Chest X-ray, AP view. Patient: 52 years old, sex F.
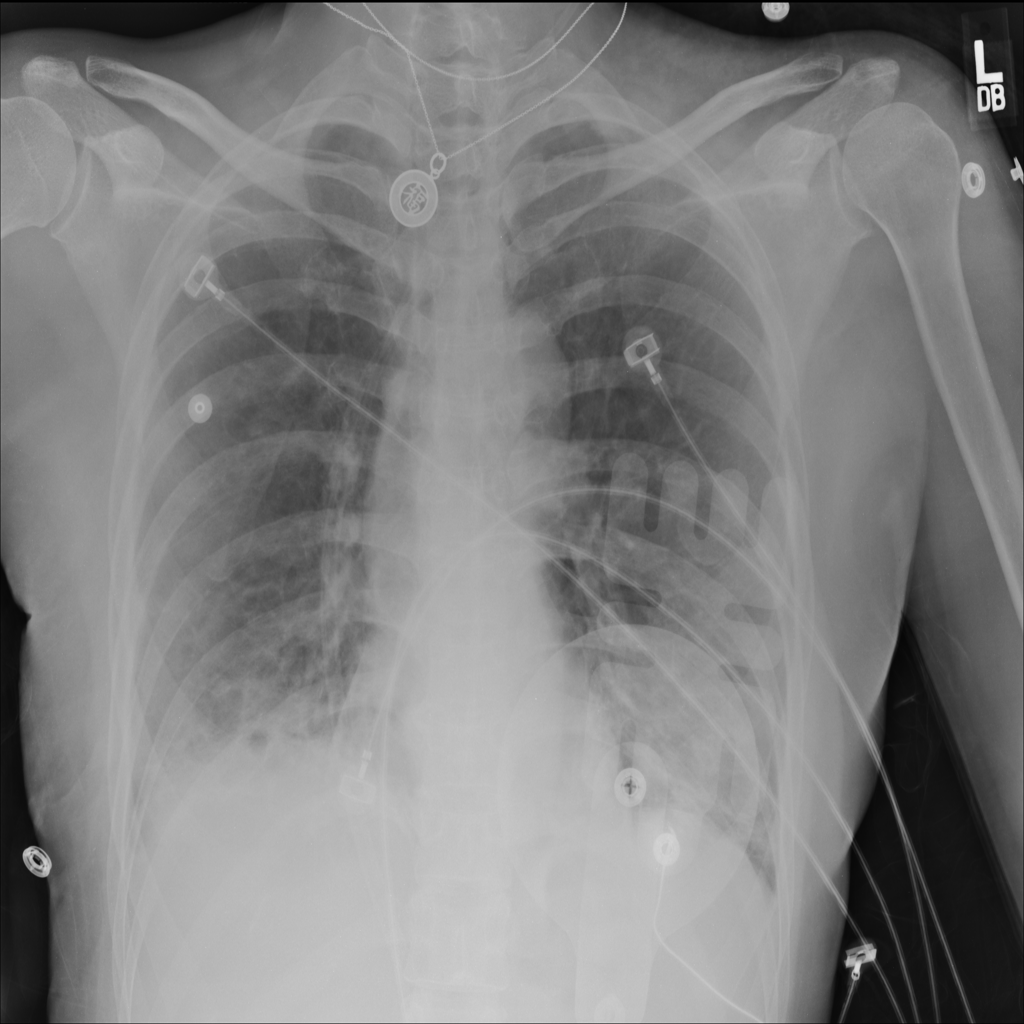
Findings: Infiltration